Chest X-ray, PA view. Patient: 35 years old, sex M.
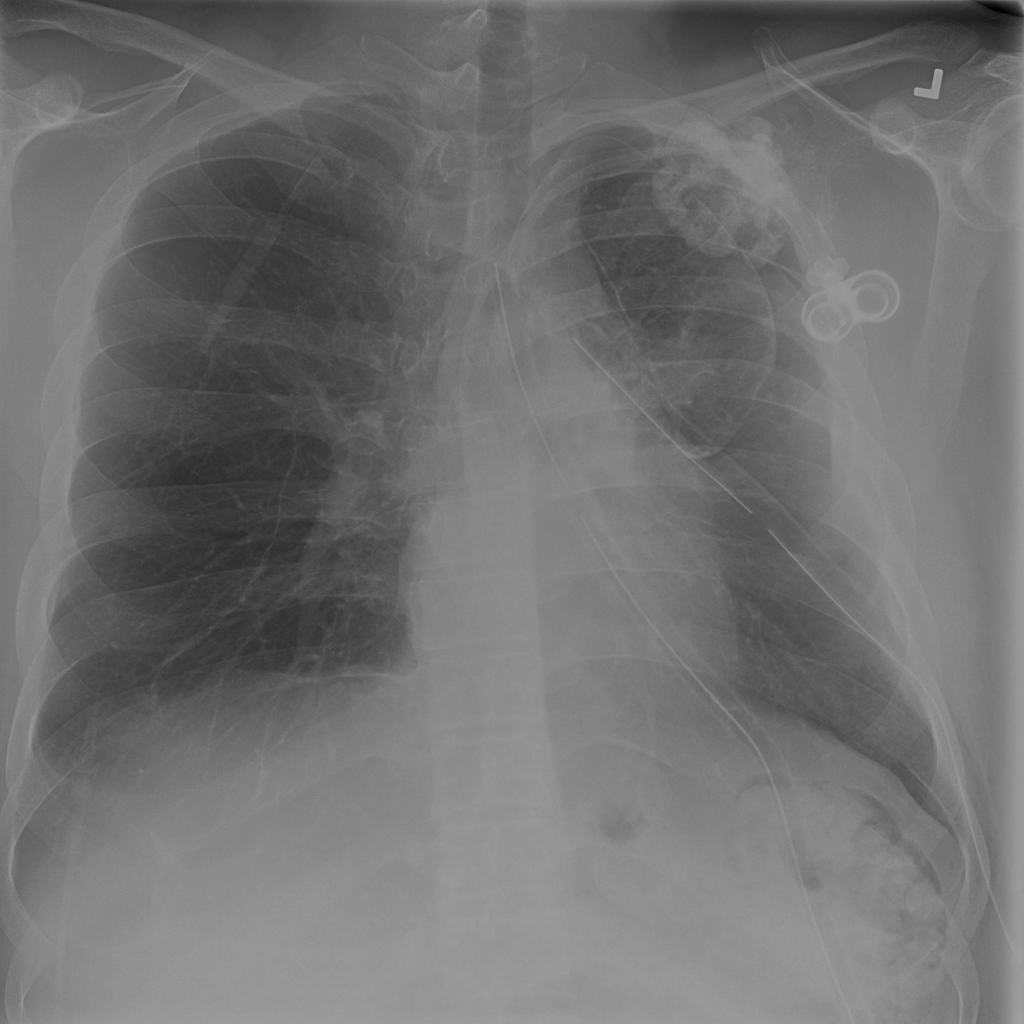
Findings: Infiltration, Pneumothorax